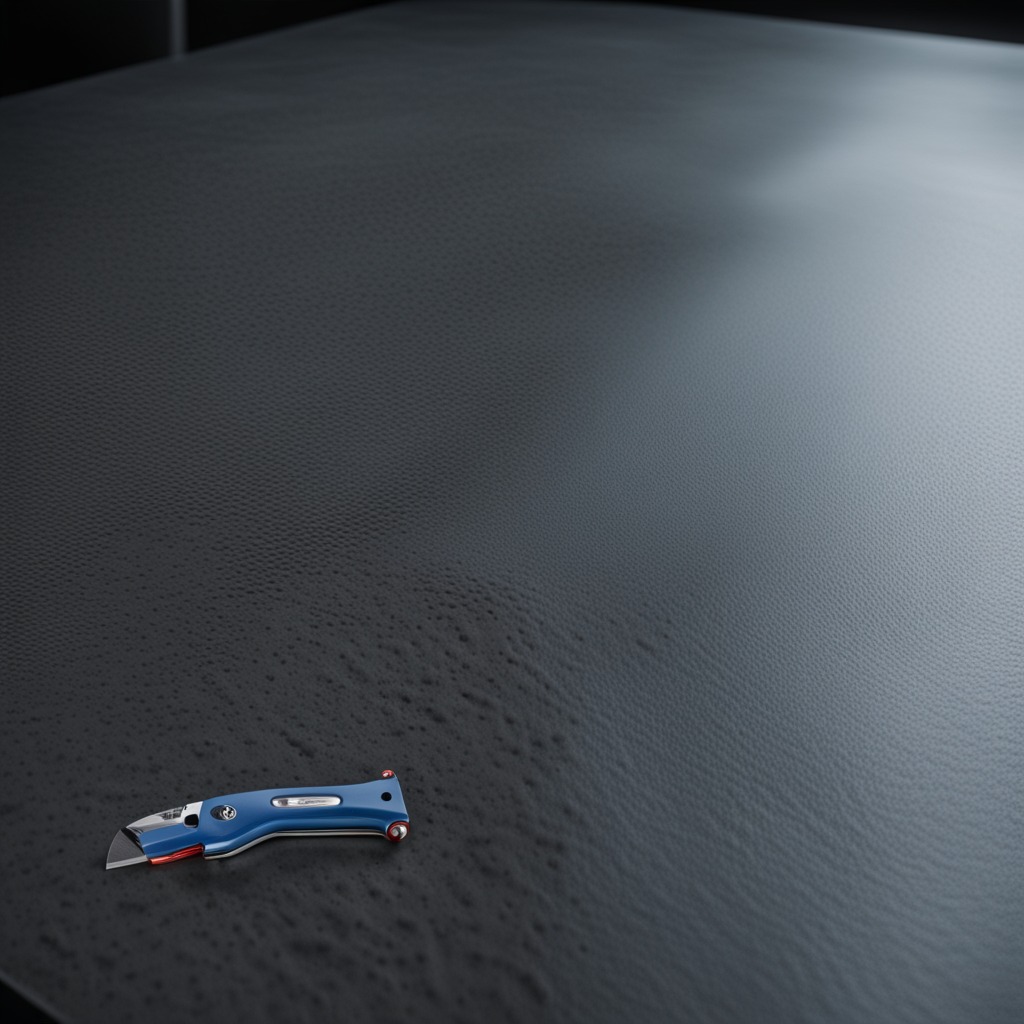
A utility knife is lying on the clean granite table inside a workshop at night.